Field crop: maize
Growth stage: 2
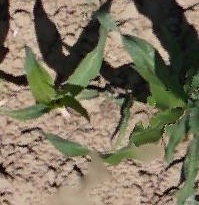
Species: maize